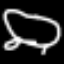
Label: frog